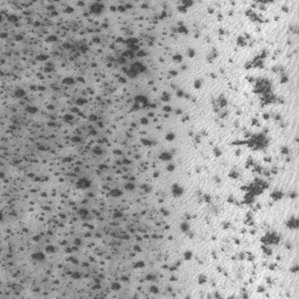
Label: frost